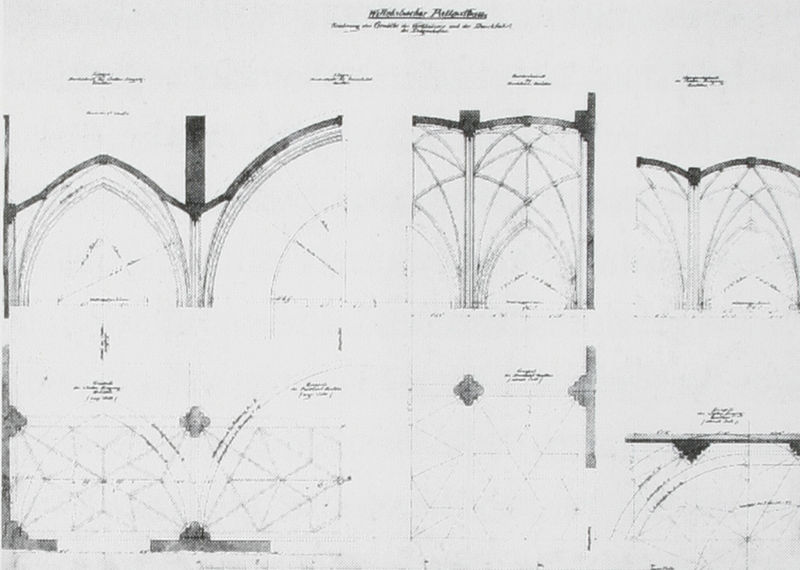
Titel: Wittelsbacher Palast, München, Gewölbedetails
Künstler: Friedrich von Gärtner
Standort: München
Institution: Architekturmuseum der Technischen Universität
Schlagwörter: weiß, ausschnitt, fenster, schwarz, skizze, säule, säulen, zeichnung, dach, gebäude, haus, wand, architektur, kirche, boden, gotik, schrift, bogen, studie, linien, kuppel, detail, model, striche, bögen, gewölbe, technik, rippen, druck, schnitt, text, beschriftung, bleistift, entwurf, stift, studien, schlussstein, kirchenschiff, kreuzrippen, gotisch, kreuzgewölbe, rippengewölbe, spitzbogen, mittelalter, konstruktion, plan, zeichnun, entwürfe, skizzen, streben, geometrie, bau, riss, grundriss, aufriss, architekturzeichnung, bauzeichnung, bauplan, zechnung, anleitung, kirchenbau, spitzbogenfenster, gurtbögen, technische zeichnung, gewölberippen, netzgewölbe, kreuzgradgewölbe, rippengwölbe, tragsäulen, gewölbestudie, wandzonen